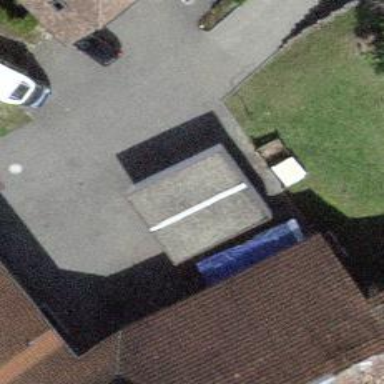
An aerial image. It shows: Garage.